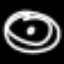
Label: donut